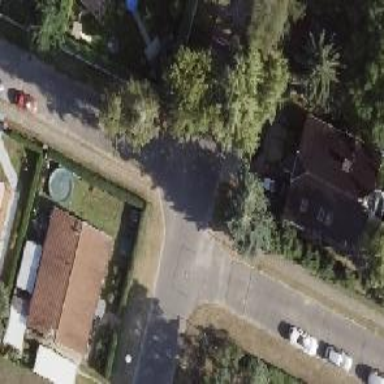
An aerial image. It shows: Smooth asphalt road in residential area.